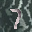
Label: 7